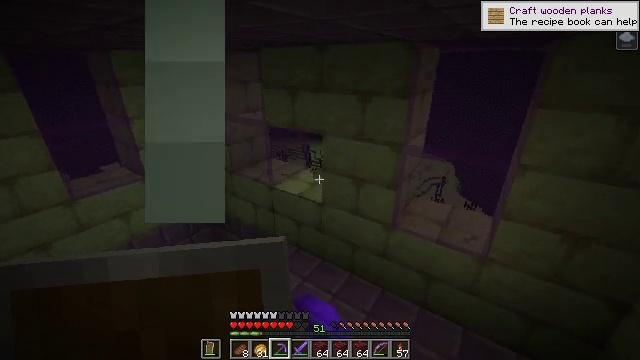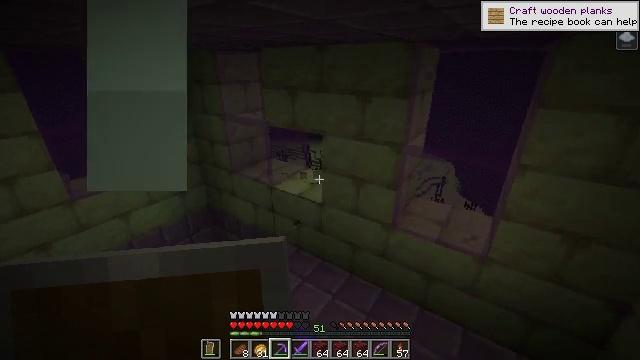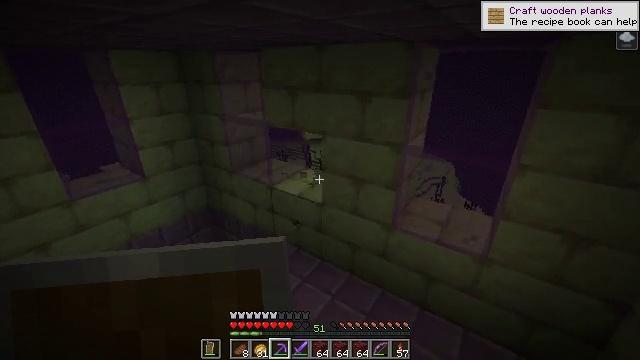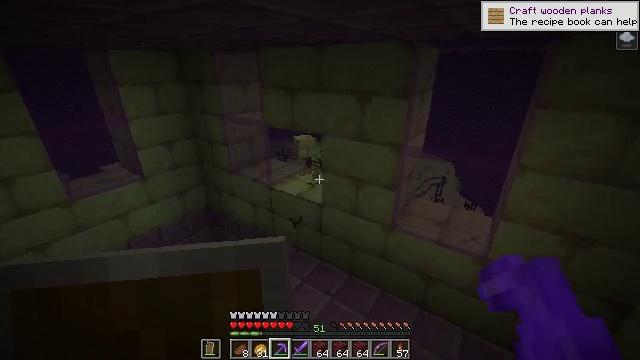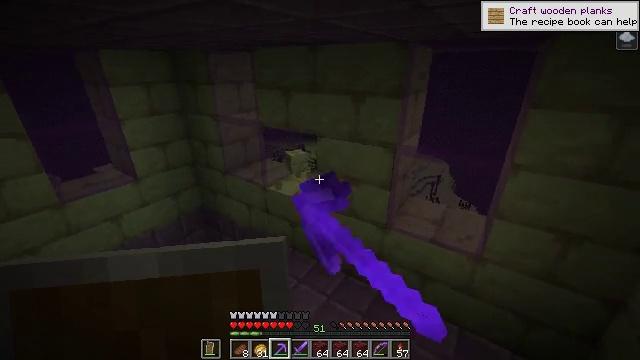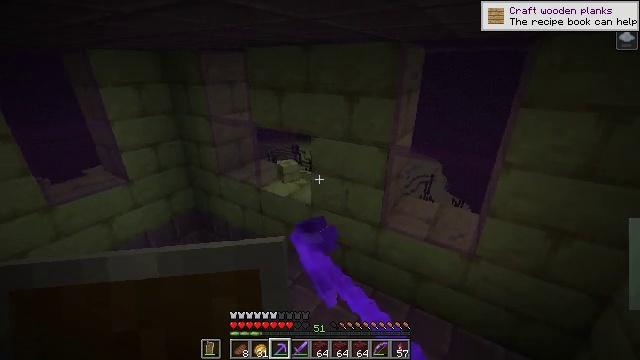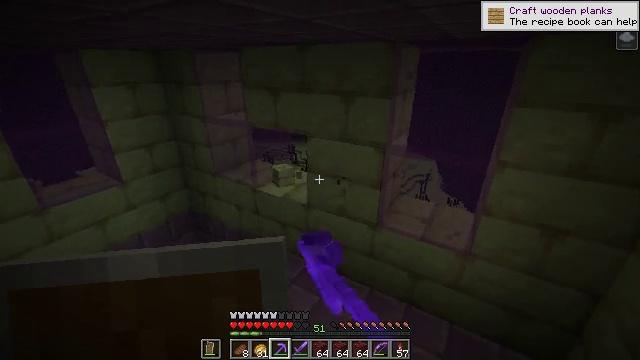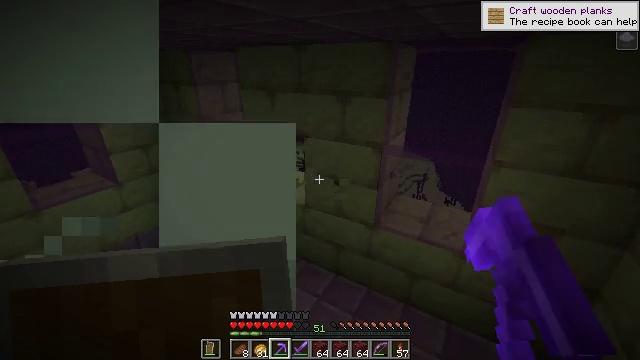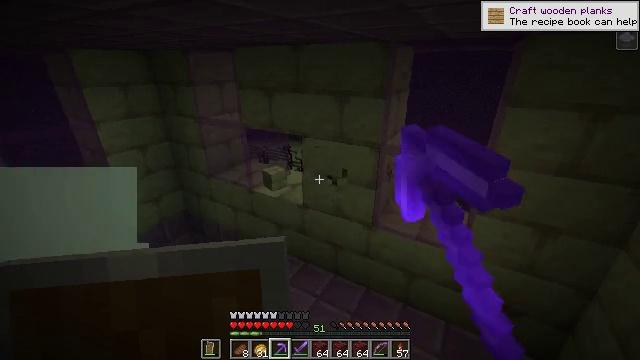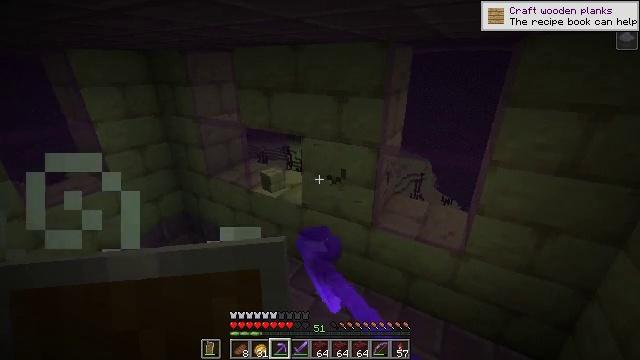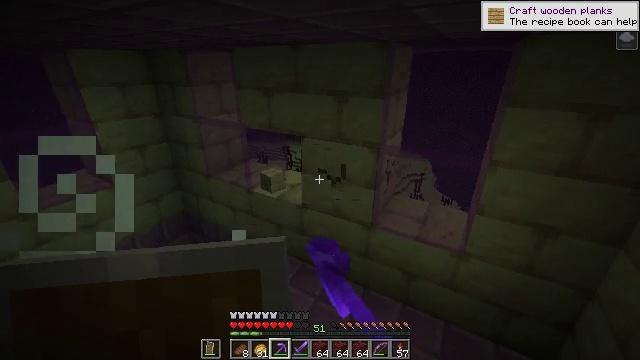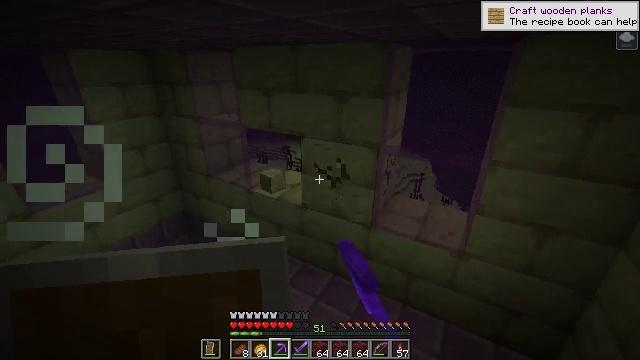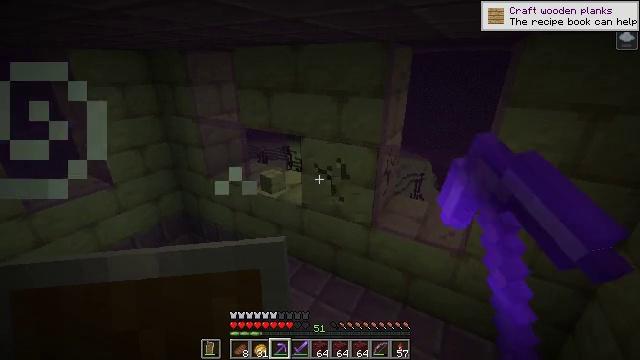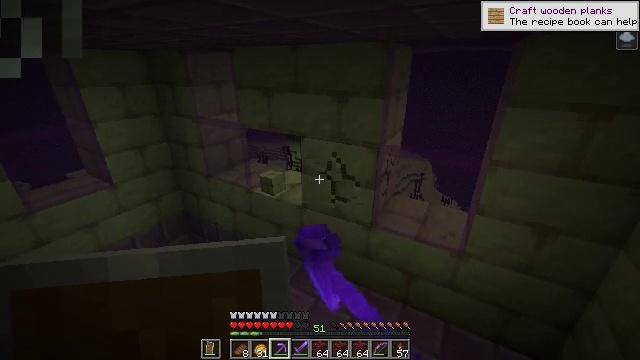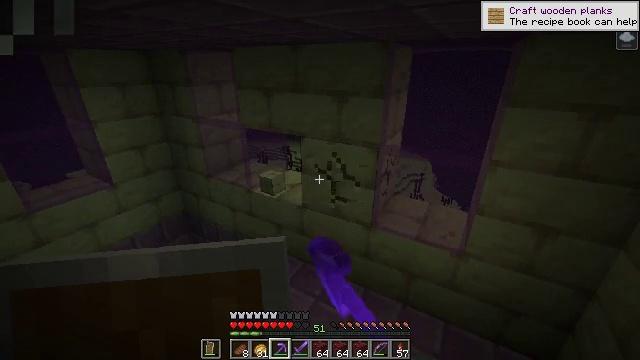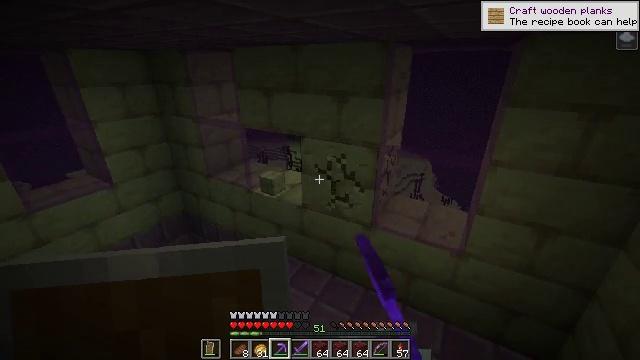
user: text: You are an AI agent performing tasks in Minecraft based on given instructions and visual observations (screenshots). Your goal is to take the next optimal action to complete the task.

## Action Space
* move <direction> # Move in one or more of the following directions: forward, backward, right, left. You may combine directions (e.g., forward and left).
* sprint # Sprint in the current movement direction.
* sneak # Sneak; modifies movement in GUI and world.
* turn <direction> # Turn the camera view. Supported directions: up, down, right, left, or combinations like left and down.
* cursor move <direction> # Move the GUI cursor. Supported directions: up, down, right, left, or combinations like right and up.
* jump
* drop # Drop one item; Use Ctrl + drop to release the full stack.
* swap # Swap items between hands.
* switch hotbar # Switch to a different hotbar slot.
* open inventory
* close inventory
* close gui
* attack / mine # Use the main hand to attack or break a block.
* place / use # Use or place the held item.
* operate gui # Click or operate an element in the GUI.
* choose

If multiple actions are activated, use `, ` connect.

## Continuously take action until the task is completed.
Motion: motion action
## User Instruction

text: Gather end stone bricks from a structure.
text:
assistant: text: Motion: attack / mine
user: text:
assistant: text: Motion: attack / mine
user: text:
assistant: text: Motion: attack / mine
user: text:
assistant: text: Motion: turn right, attack / mine
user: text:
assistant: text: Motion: turn right, attack / mine
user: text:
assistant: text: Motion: attack / mine
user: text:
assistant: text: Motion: attack / mine
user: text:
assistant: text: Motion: attack / mine
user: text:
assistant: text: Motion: attack / mine
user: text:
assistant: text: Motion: attack / mine
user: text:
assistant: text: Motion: attack / mine
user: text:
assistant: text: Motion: attack / mine
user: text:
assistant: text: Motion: attack / mine
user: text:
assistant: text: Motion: attack / mine
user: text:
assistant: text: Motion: attack / mine
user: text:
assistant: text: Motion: attack / mine
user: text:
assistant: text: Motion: attack / mine
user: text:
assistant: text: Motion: attack / mine
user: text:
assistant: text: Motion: attack / mine
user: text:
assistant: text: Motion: attack / mine
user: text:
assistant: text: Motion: attack / mine
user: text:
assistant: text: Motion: attack / mine
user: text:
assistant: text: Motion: attack / mine
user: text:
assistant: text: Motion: attack / mine
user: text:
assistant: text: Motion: attack / mine
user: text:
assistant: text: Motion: attack / mine
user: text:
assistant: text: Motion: attack / mine
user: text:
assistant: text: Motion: attack / mine
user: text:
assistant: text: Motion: attack / mine
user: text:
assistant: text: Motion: attack / mine